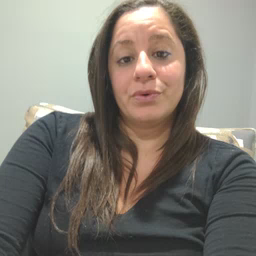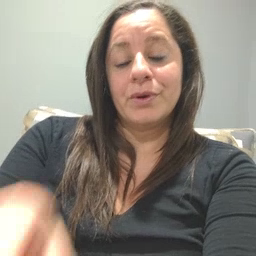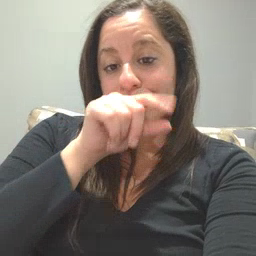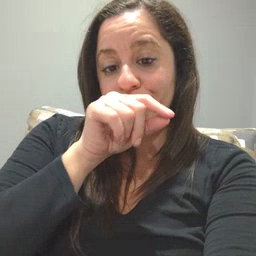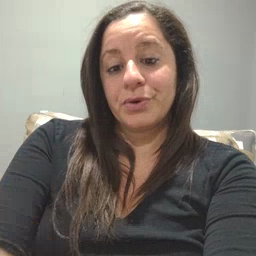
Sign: bird